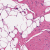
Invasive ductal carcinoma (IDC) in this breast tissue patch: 0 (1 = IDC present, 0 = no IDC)